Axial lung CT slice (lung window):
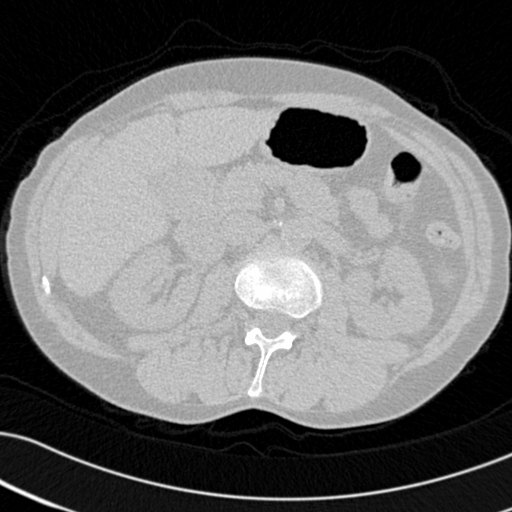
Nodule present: no